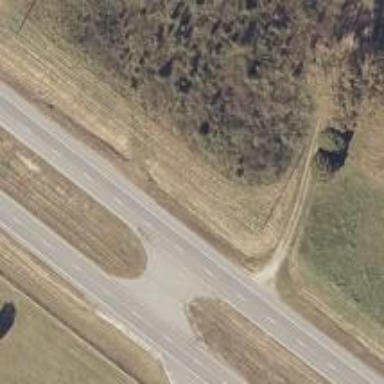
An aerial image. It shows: Trunk link highway.